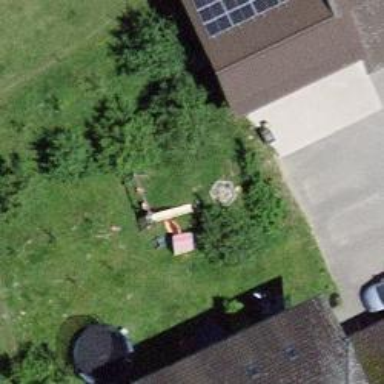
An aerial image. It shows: Emergency water tank.